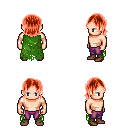
a pixel art fantasy rpg character, male body template, human, light skin, green tattered cape, magenta pants, red long bangs hairstyle, brown shoes, four views (front, back, left, right), 2x2 character sprite sheet, small pixel art, hard edges, no anti-aliasing